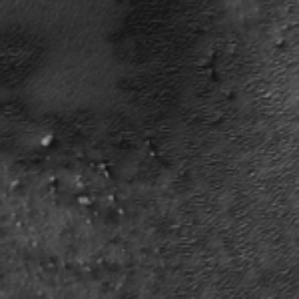
Label: frost